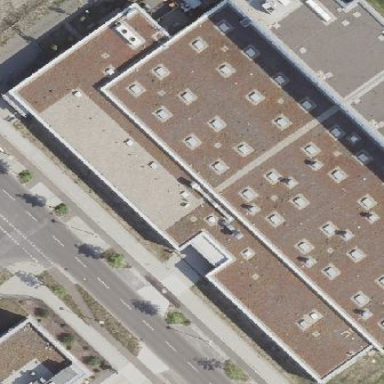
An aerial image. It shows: Commercial building with flat roof.